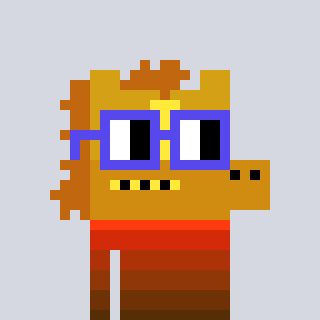
a pixel art character with square blue glasses, a yellow horse-shaped head and a darkpink-colored body on a cool background